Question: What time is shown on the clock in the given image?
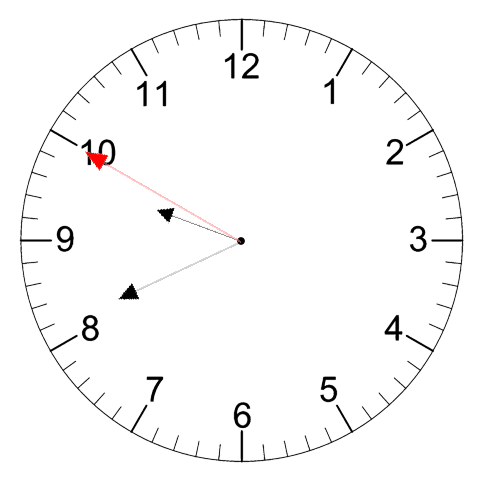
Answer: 09:40:50